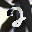
Label: 2